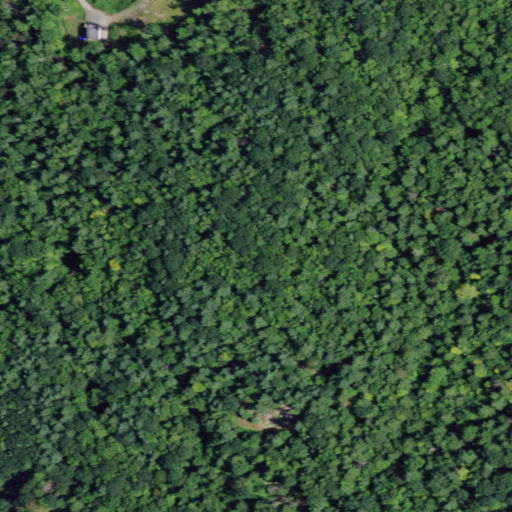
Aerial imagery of mountain in New York named Pomeroy Hill containing mixed forest, deciduous forest, and medium intensity development